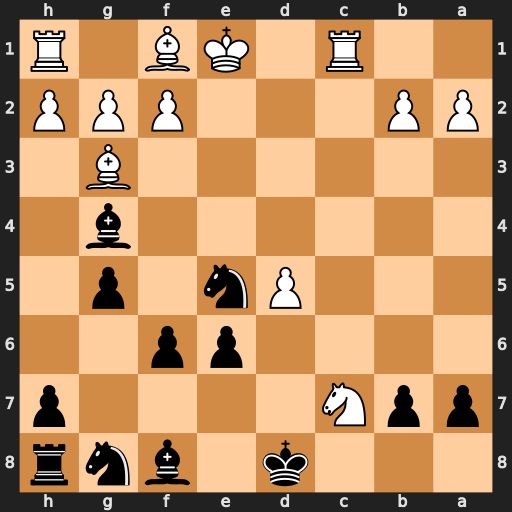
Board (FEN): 3k1bnr/ppN4p/4pp2/3Pn1p1/6b1/6B1/PP3PPP/2R1KB1R
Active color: b
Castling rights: K
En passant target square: -
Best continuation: Bb4+ Rc3 Bxc3+ bxc3 Kxc7